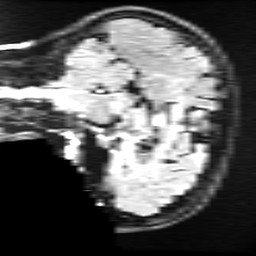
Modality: FLAIR
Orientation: sagittal
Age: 34
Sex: female
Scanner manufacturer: ge
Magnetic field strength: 3 T
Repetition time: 11 s
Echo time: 0.1497 s